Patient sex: M
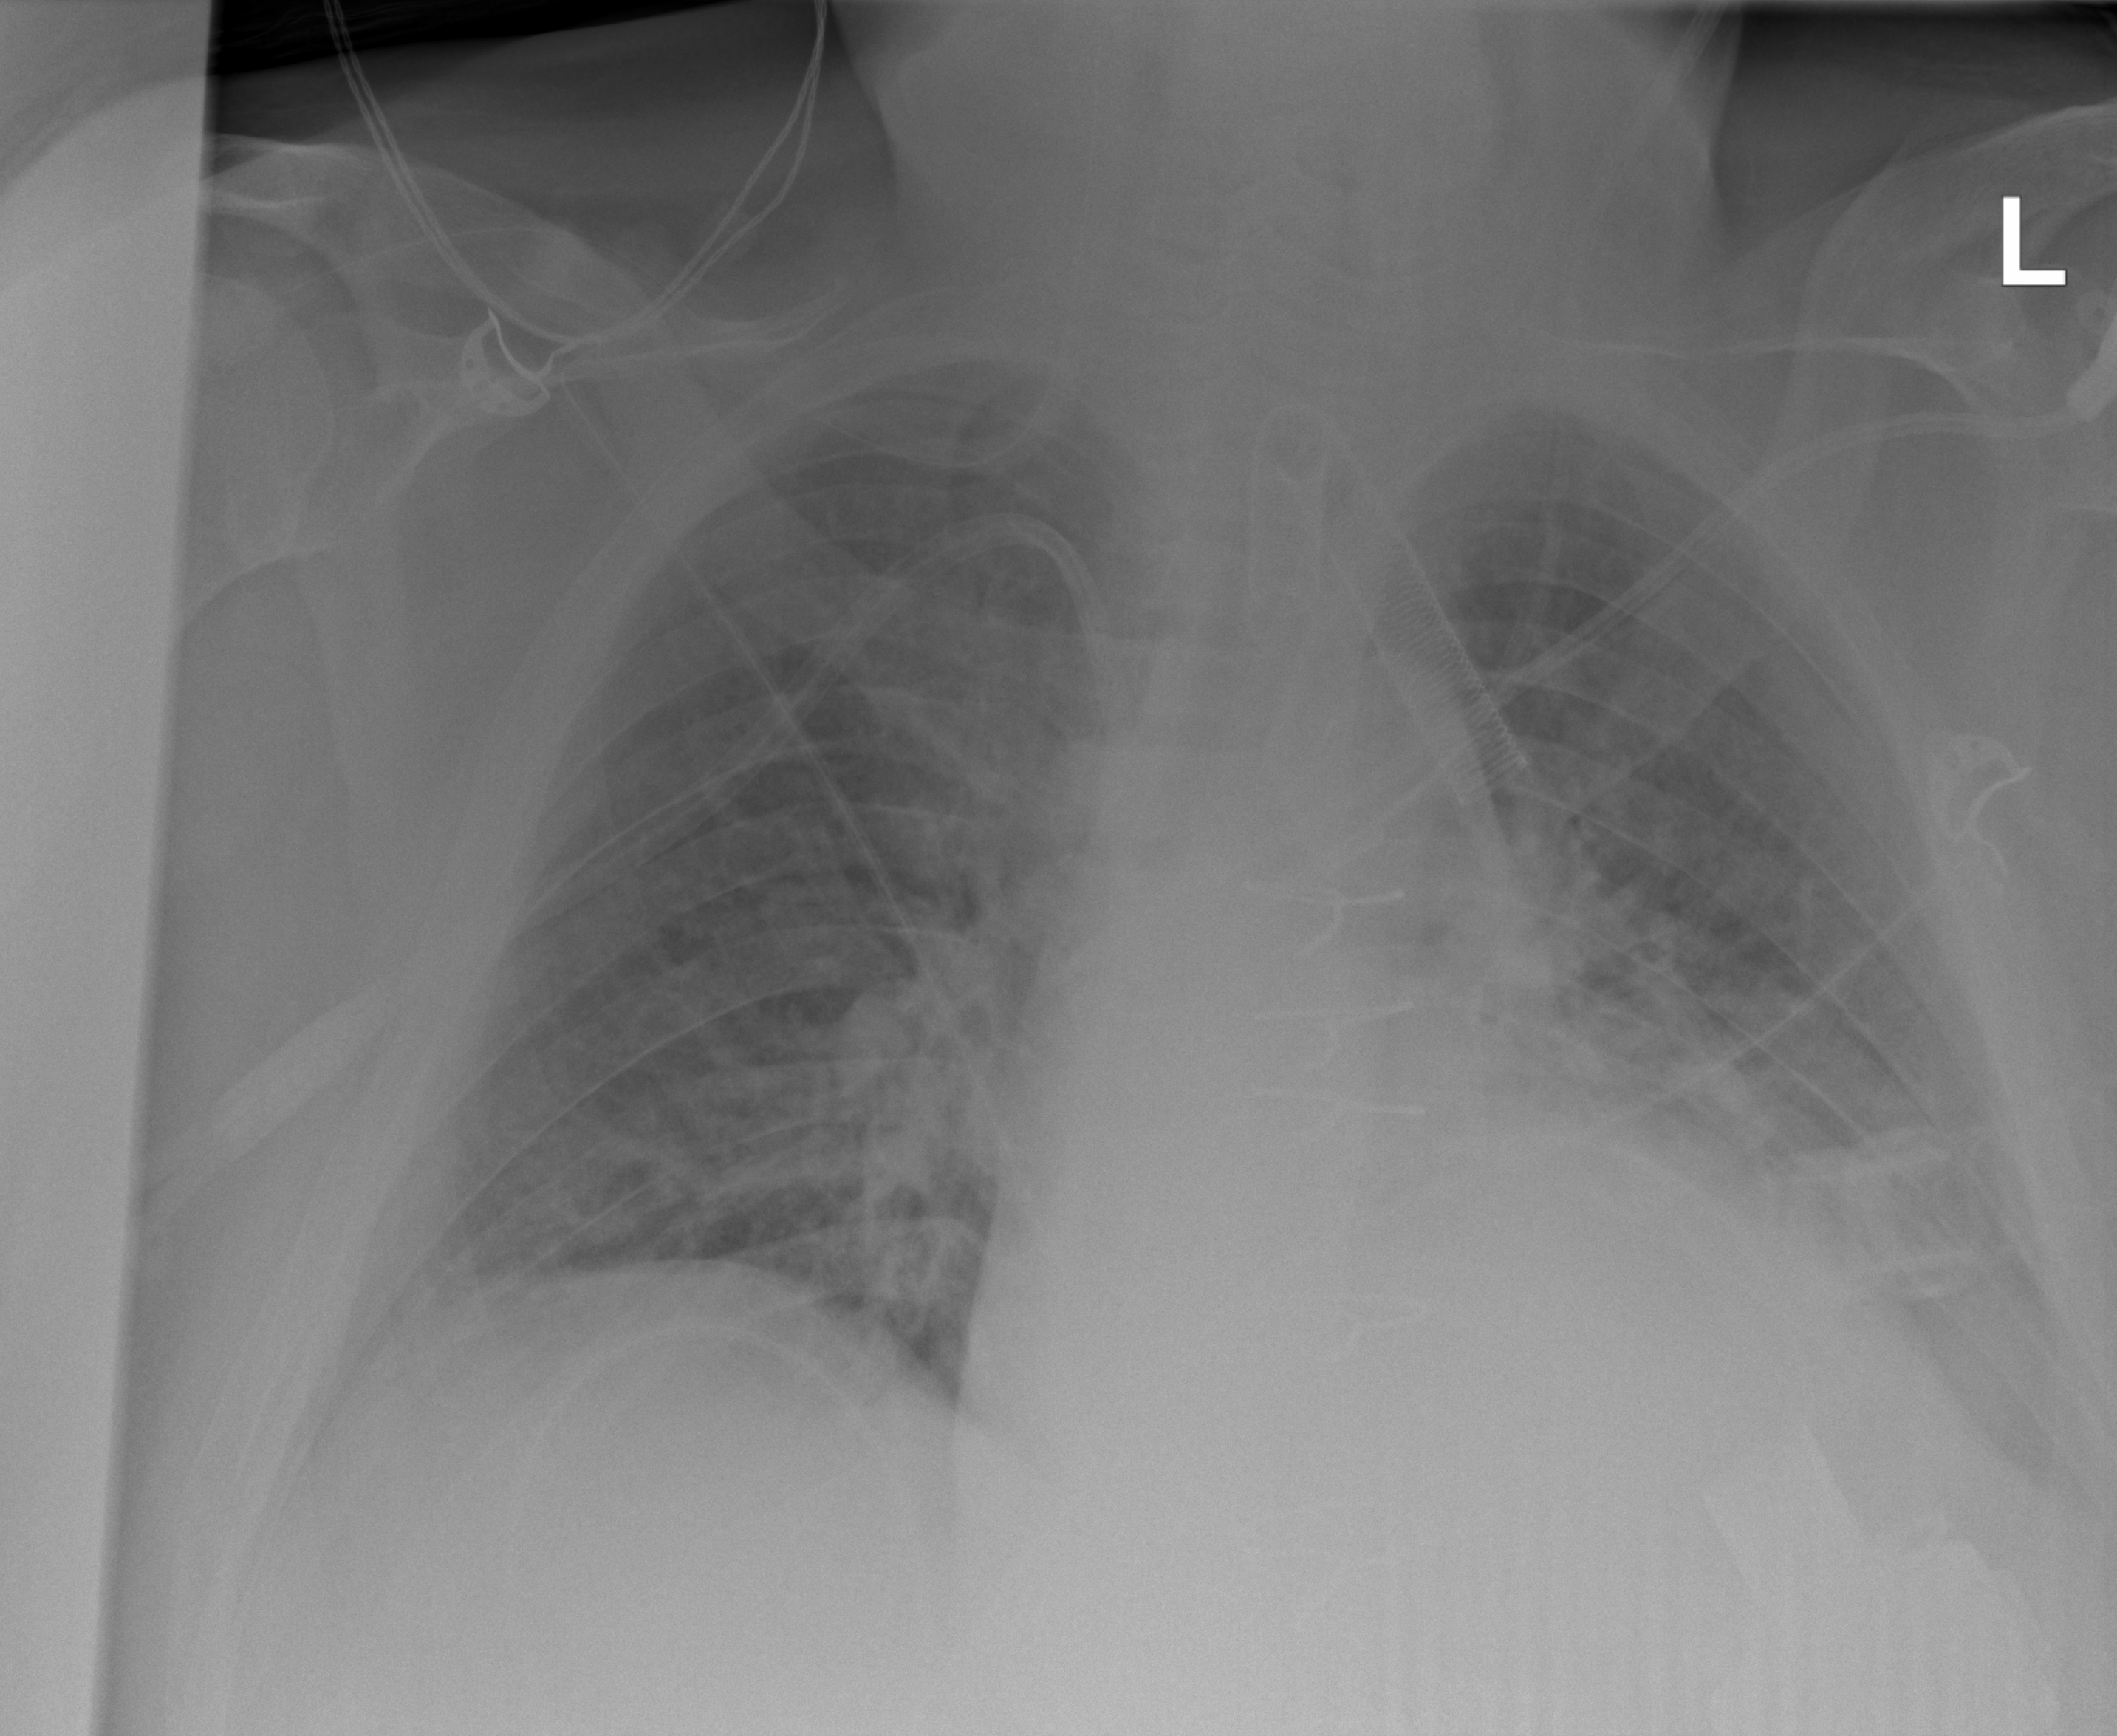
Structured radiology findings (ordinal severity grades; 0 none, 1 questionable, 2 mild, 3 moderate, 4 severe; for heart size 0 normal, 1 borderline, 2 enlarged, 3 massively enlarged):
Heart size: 2
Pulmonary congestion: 2
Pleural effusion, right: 1
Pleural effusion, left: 2
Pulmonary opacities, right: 1
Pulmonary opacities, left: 1
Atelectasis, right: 1
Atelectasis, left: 2